Field crop: tomato
Growth stage: 1
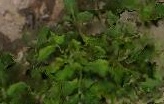
Species: tomato